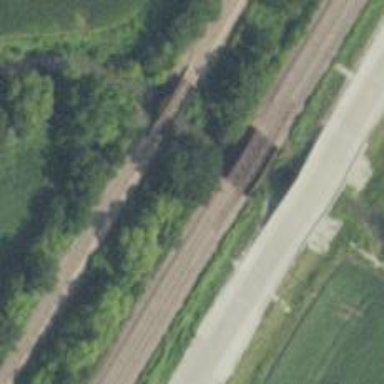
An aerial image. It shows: Railway bridge.